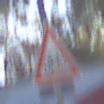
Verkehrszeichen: RadverkehrLinks
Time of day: MorningAfternoon
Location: Outdoor (Suburban)
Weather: PartlyCloudy
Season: NotSpecified
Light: Natural